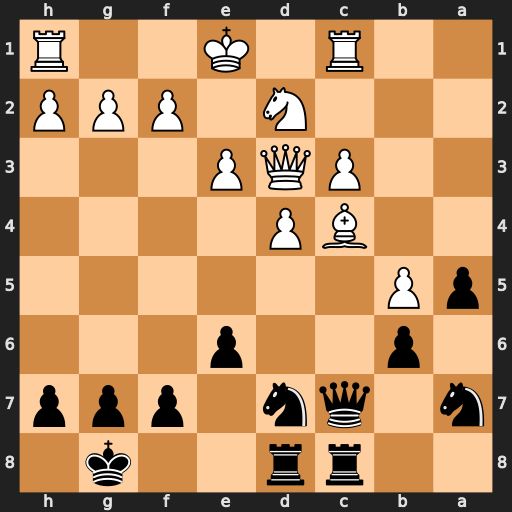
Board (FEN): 2rr2k1/n1qn1ppp/1p2p3/pP6/2BP4/2PQP3/3N1PPP/2R1K2R
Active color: b
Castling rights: K
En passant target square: -
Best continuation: Ne5 dxe5 Rxd3